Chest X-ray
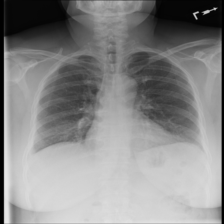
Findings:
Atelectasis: negative
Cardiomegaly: negative
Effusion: negative
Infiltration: positive
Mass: negative
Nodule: negative
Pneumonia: negative
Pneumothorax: negative
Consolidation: negative
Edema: negative
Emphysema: negative
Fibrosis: negative
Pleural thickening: negative
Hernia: negative